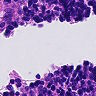
Metastatic tissue present: no